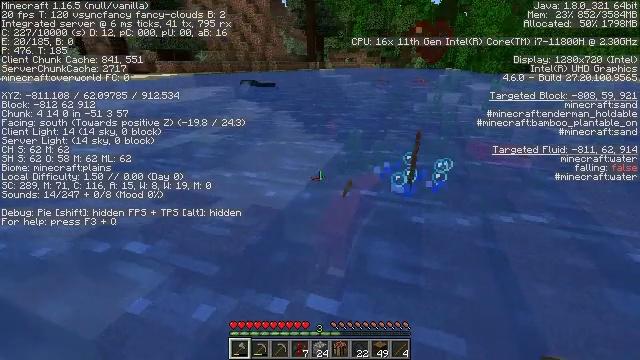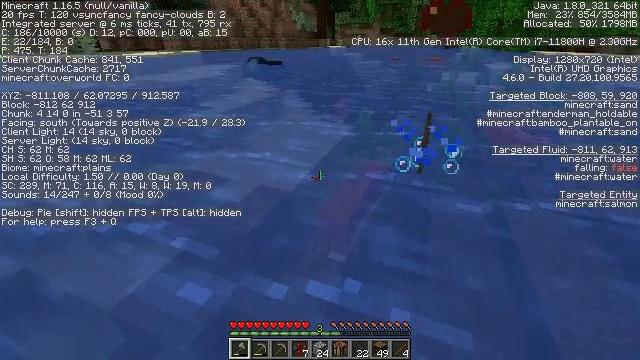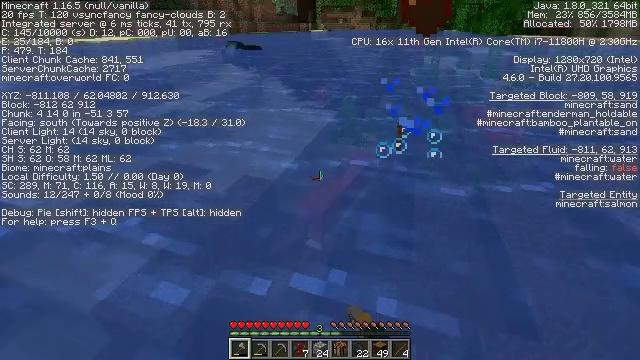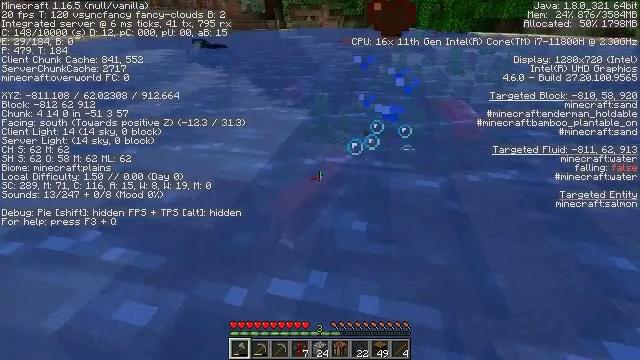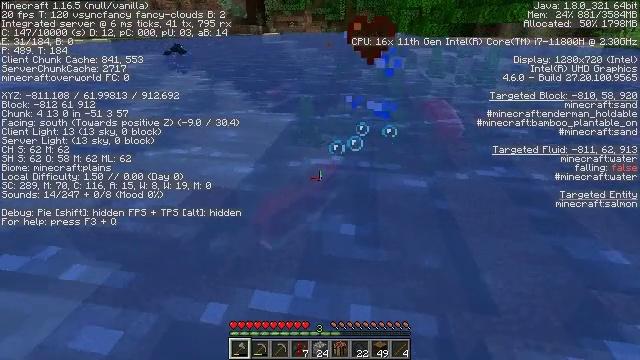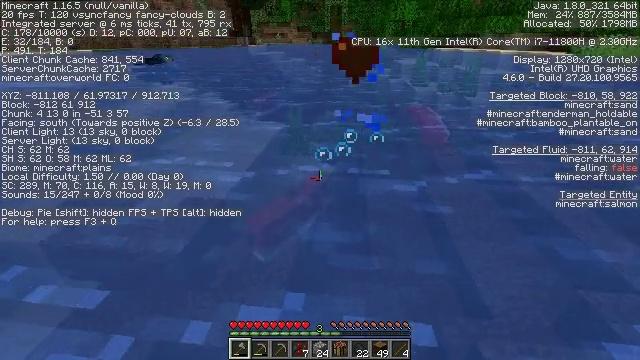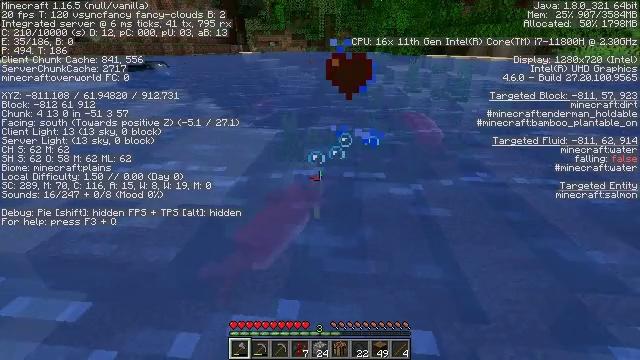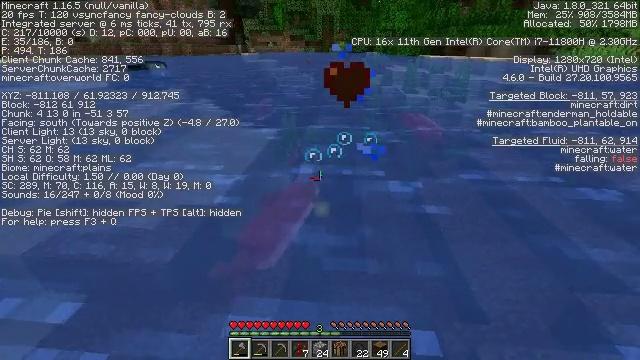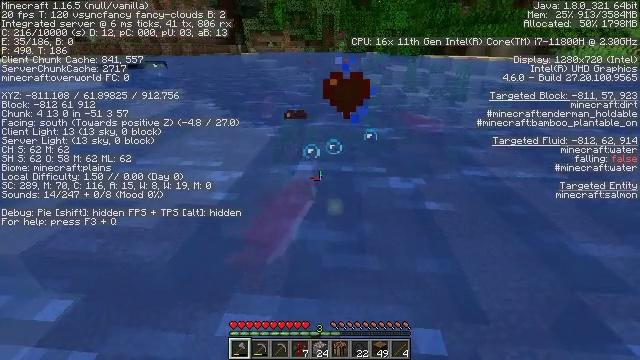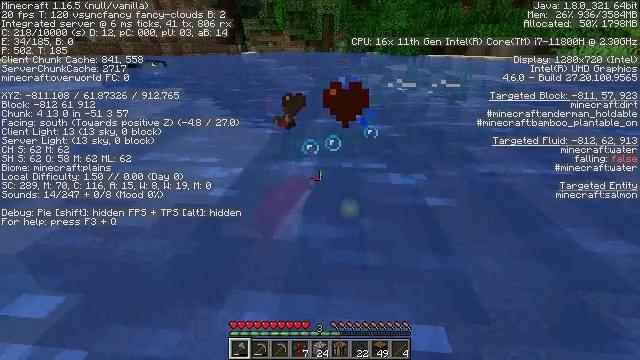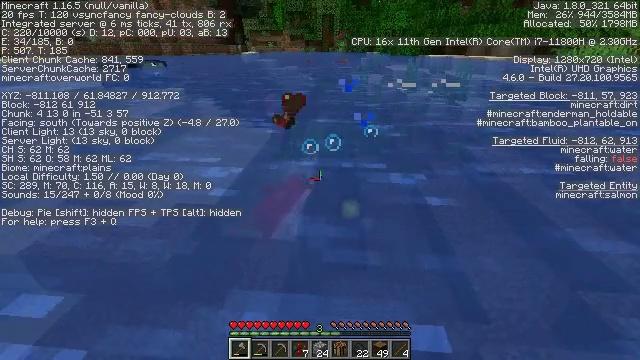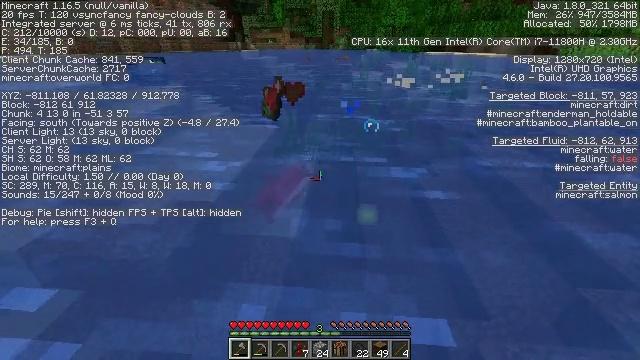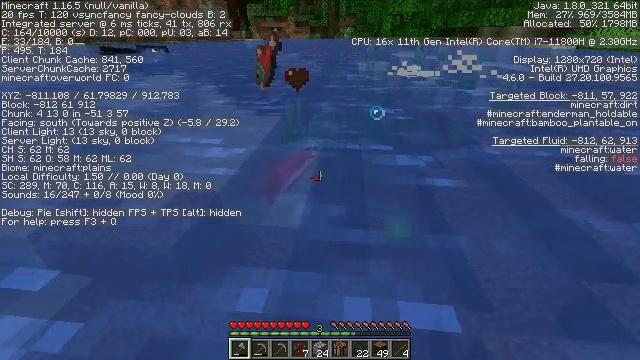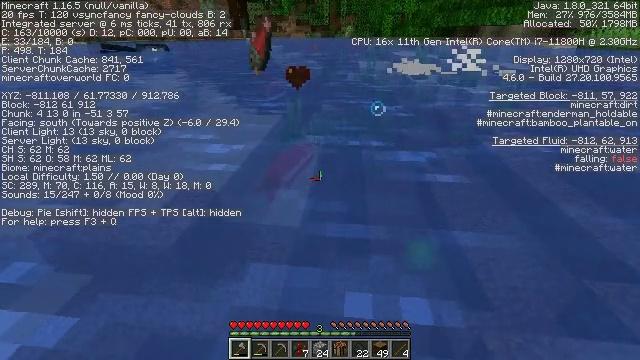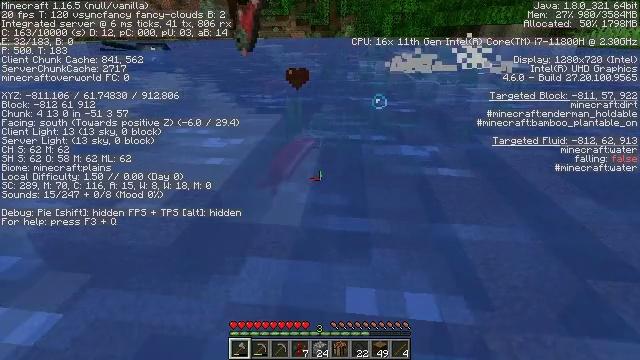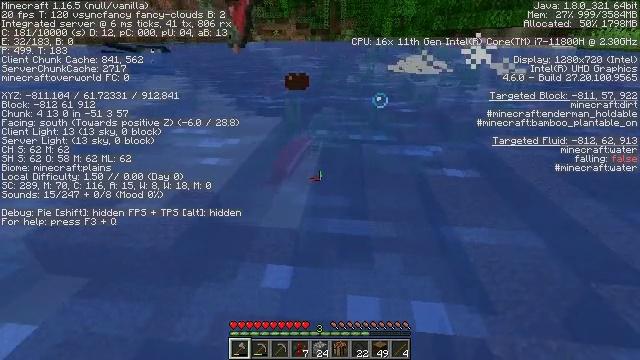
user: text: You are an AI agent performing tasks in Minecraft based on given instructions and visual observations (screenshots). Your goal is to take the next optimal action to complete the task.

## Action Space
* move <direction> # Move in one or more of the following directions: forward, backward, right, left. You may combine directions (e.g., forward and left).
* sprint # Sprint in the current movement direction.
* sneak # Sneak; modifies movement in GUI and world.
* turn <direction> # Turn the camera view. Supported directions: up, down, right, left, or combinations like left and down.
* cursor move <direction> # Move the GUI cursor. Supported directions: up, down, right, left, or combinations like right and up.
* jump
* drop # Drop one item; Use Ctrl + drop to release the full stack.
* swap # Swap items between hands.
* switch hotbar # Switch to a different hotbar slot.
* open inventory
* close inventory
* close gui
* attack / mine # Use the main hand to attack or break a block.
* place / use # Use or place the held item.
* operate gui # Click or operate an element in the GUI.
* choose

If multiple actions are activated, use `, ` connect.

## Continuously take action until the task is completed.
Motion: motion action
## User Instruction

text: Kill the salmon.
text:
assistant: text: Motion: turn left and down, attack / mine
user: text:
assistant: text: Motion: turn right and down, attack / mine
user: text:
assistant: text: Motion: turn right
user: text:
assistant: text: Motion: turn right
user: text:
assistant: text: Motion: turn right and up
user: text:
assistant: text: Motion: turn right and up
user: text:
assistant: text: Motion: attack / mine
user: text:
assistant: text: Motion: attack / mine
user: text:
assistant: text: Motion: attack / mine
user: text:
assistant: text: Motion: no_op
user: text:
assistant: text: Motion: no_op
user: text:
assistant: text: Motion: turn left and down
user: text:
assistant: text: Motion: no_op
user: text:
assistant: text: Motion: move forward
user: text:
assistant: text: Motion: move forward
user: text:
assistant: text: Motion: move forward, turn up
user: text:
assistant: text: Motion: move forward, turn left and up
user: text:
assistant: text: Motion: move forward
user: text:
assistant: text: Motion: move forward, turn up
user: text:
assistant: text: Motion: move forward, turn up
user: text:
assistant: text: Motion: move forward
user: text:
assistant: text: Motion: move forward and move left
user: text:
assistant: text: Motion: move forward and move left
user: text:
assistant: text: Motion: move forward
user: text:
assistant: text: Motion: move forward
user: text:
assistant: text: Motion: move forward
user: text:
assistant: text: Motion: move forward
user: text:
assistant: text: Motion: move forward
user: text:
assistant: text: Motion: move forward
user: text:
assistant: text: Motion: move forward